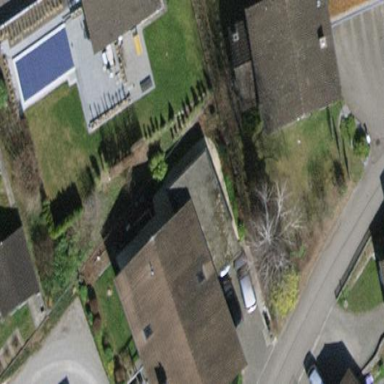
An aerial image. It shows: Detached building.